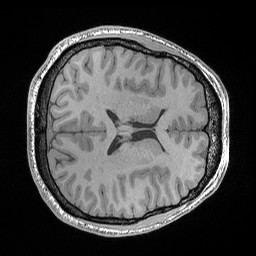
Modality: T1w
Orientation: axial
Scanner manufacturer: siemens
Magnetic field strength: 3 T
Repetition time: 0.02 s
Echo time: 0.00492 s